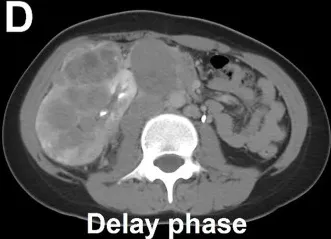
Computed tomography (CT) images of Xp11.2 RCC. (B-D) The CT attenuation values of corticomedullary phase, nephrographic phase, and delayed phases were 83 HU, 82 HU, and 75 HU, respectively. The solid component of the mass displayed heterogeneous marked enhancement, with areas of hypodense necrosis observed within. Several fused lymph nodes were identified in the medial right kidney and retroperitoneum, showing the same density and enhancement pattern as the right intrarenal lesion.
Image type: radiology (ct)